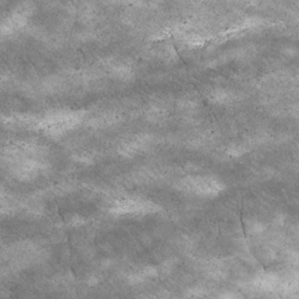
Label: non_frost